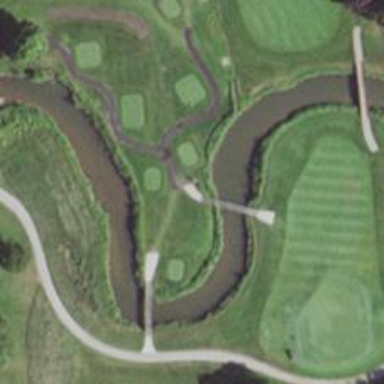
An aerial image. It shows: Pathway for golfing.